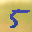
Label: 5